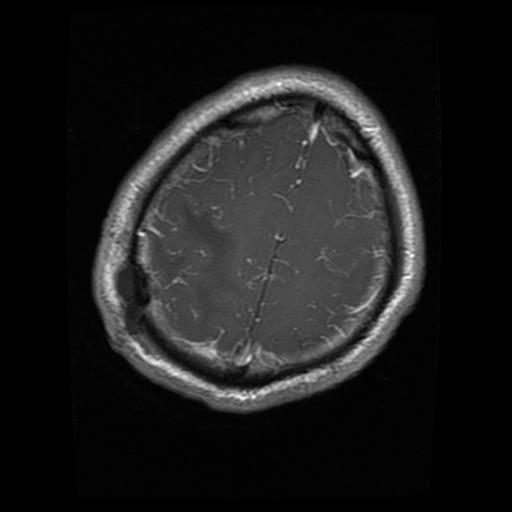
Label: glioma